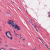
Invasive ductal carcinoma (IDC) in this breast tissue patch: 1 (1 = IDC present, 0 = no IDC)